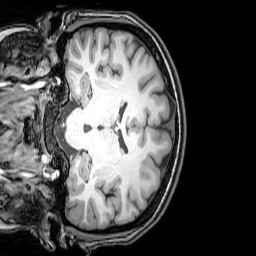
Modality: T1w
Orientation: coronal
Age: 22
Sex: female
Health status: healthy
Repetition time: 0.081 s
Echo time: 0.037 s